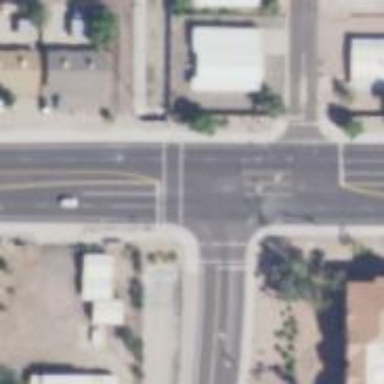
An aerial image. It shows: Solid stop line on the road marking.